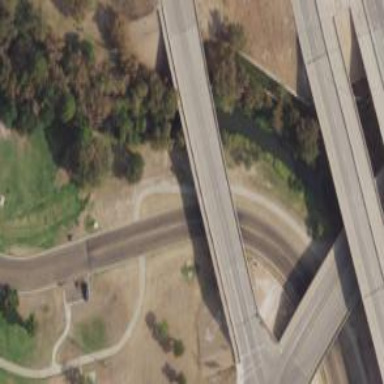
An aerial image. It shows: Secondary road with frontage road and bridge.